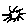
Label: sun